Система грузов (см. рисунок) с массами $m_{1}=m_{3}=10~кг$, $m_{2}=20~кг$ сначала находится в покое, трение отсутствует, а массы блоков и нитей пренебрежимо малы.  Затем к грузу $m_{1}$ прикрепили довесок $\Delta m_{1}=1.25~кг$, к грузу $m_{3}$ — довесок $\Delta m_{3}=5~кг$ и систему предоставили себе самой.
В каком направлении и с какими ускорениями станут двигаться грузы $m_{1}$, $m_{2}$ и $m_{3}$?
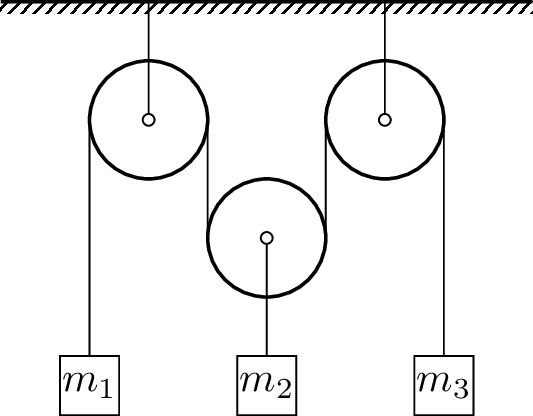
Решение: Нить нерастяжима, следовательно, сила натяжения $T$ по всей длине одинакова. Пусть $m_{1}^{\prime}=m_{1}+\Delta m_{1}$, $m_{3}^{\prime}=m_{3}+\Delta m_{3}$. Для грузов запишем систему уравнений:$$\left\{\begin{array}{l}m_{1}^{\prime} a_{1}=m_{1}^{\prime} g-T, \qquad (1)\\m_{2} a_{2}=m_{2} g-2 T, \qquad (2)\\m_{3}^{\prime} a_{3}=m_{3}^{\prime} g-T. \qquad (3)\end{array}\right.$$Запишем уравнение, связывающее между собой ускорения грузов:$$a_{2}=-\frac{a_{1}+a_{3}}{2}. \qquad (4)$$У нас есть четыре неизвестных $a_{1}$, $a_{2}$, $a_{3}$, $T$ и четыре уравнения. Решая их, находим$$a_{1}=0, a_{2}=-\frac{1}{8} g=-0.125 g, a_{3}=\frac{1}{4} g=0.25 g.$$Следовательно, первый груз останется в покое, второй будет двигаться вверх, а третий — вниз.
Ответ: Первый груз останется в покое, второй будет двигаться вверх, а третий — вниз.$$a_{1}=0,\quad a_{2}=-0.125 g,\quad a_{3}=0.25 g.$$
Темы:
T, Механика, Динамика, Всероссийские, Блоки, Ускорение